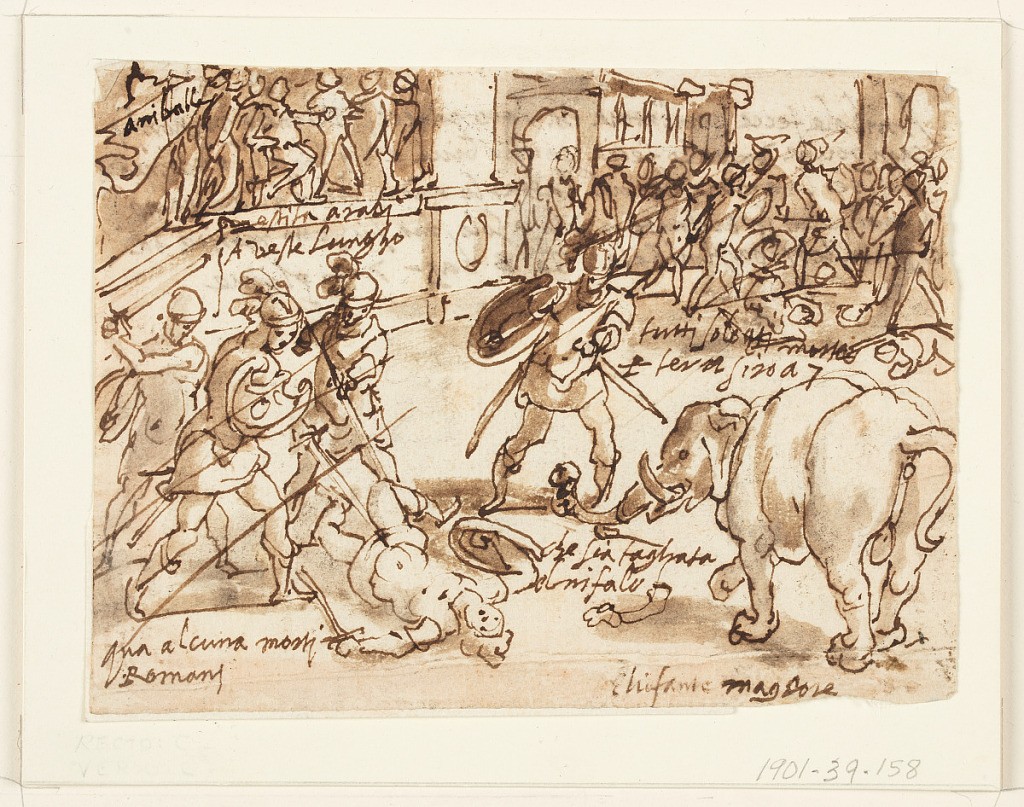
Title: A Roman Soldier Fighting Hannibal's Elephant
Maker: Jan van der Straet, called Stradanus, Flemish, 1523–1605
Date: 1596 or before
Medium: Recto: pen and brown ink, brush and brown and black washes over black chalk on laid paper Verso: pen and brown ink over black chalk on laid paper
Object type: Drawing
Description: Recto: View of an arena, with Roman soldiers battling. A man lies dead at center left, with three others standing over him. Hannibal watches from a viewing box at left. His elephant is at right, confronted by a fourth soldier. An elephant trunk is roughly outlined on the ground below. In the right background, at the entrance to the street, more soldiers fight. Multiple annotations throughout the drawing indicate changes to be made.
Verso: Italian inscription relating to the recto.